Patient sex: M
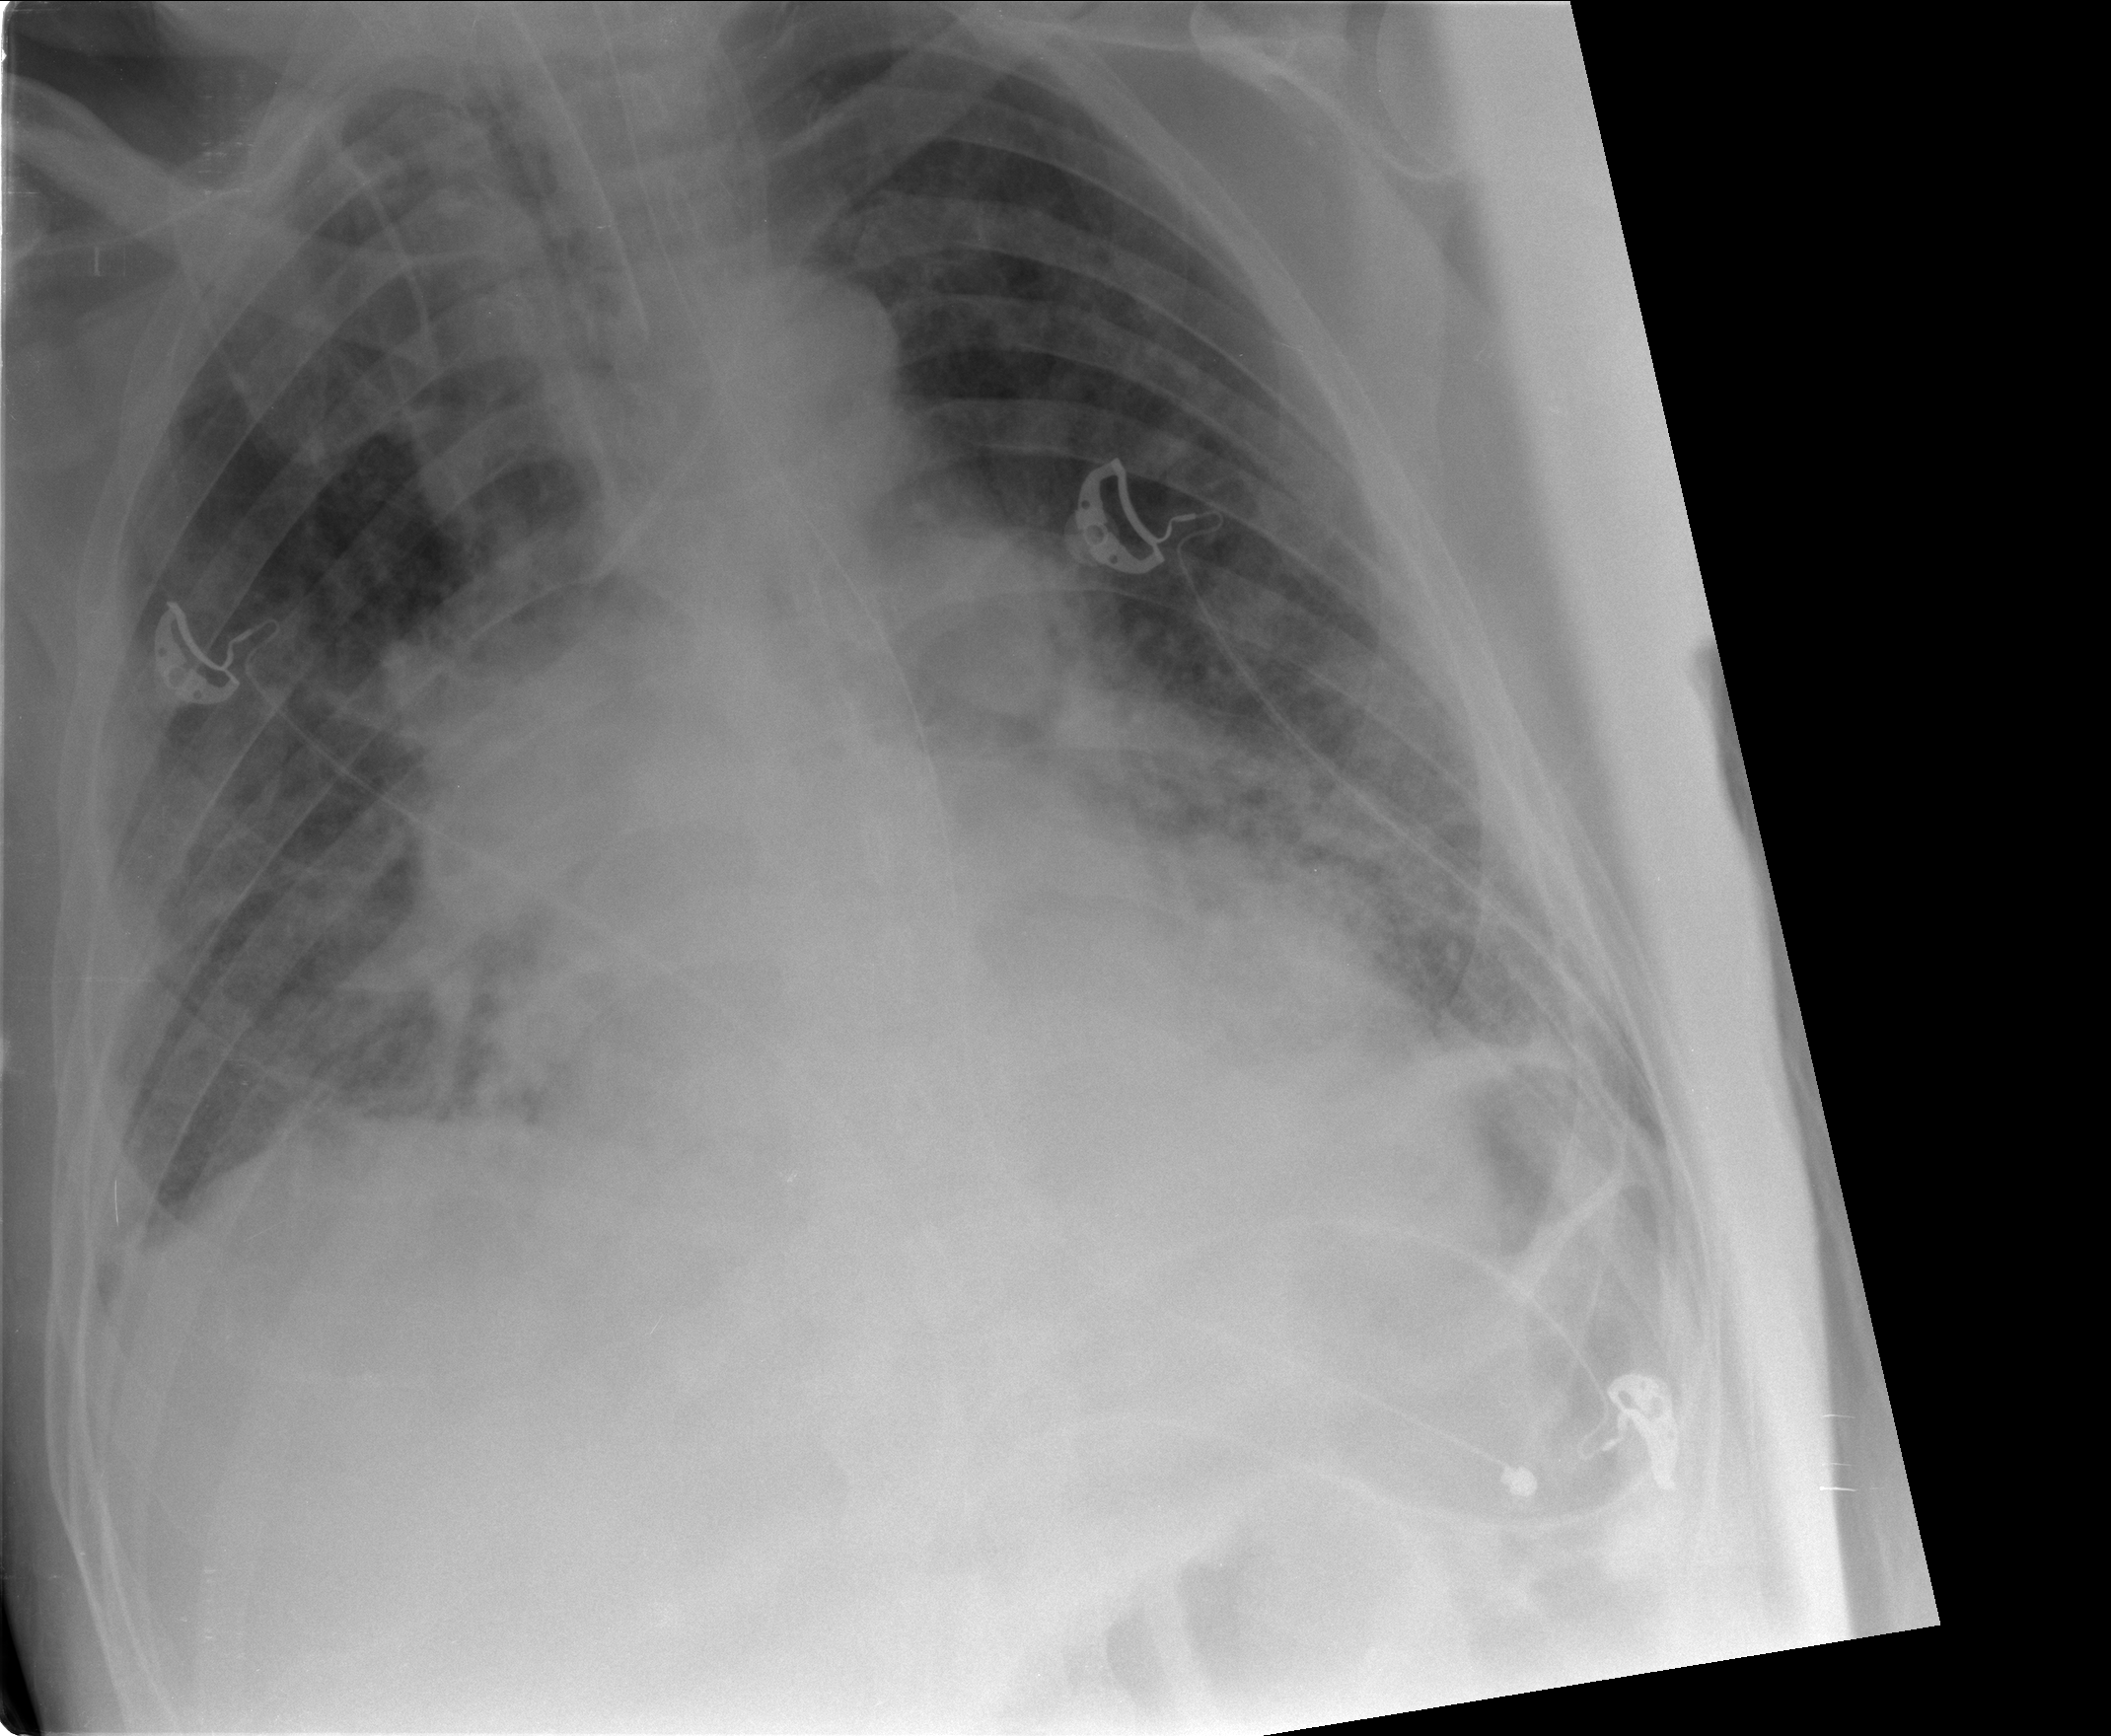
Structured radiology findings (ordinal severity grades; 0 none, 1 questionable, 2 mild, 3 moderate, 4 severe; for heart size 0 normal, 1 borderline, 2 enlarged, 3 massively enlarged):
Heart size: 2
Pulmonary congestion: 3
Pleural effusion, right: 2
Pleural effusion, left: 2
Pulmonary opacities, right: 3
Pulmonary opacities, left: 3
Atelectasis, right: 2
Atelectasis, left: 3